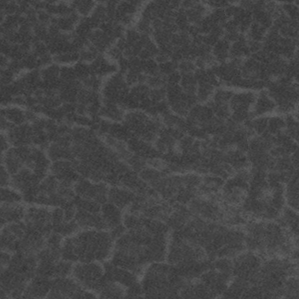
Label: frost